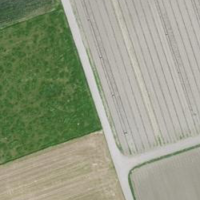
EUNIS habitat code: 24
Species observed at this site:
Medicago sativa